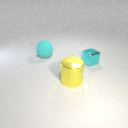
large cyan rubber sphere behind large yellow metal cylinder